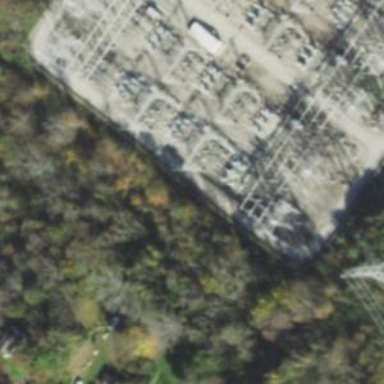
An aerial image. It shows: Switch used for power control.